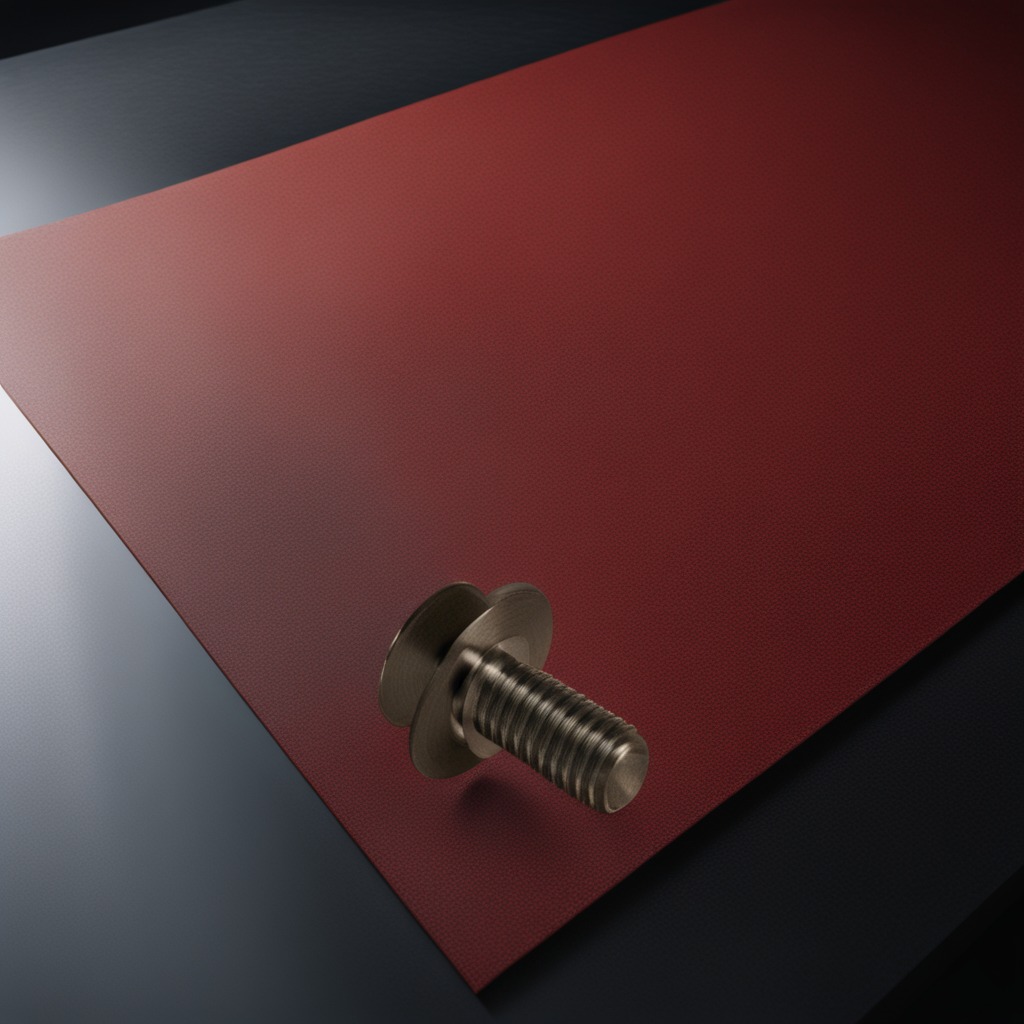
A metal screw is lying on the clean granite tabletop.